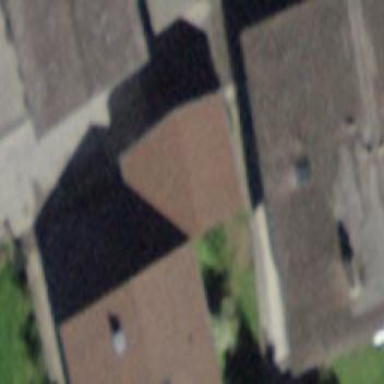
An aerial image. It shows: Garage.